Field crop: maize
Growth stage: 1
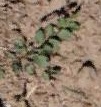
Species: convolvulus